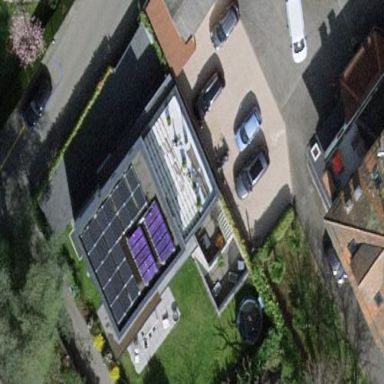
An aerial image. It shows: View of roof of building.